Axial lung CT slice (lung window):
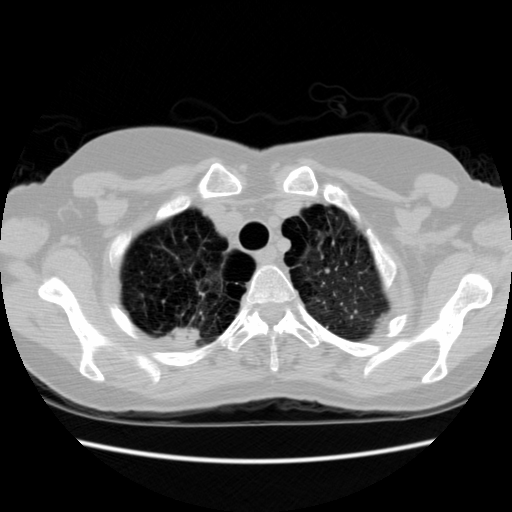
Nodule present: no